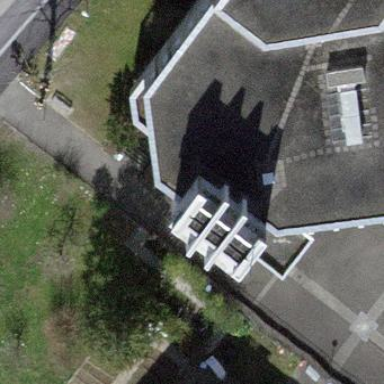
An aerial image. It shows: Part of building.